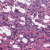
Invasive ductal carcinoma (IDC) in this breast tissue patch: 1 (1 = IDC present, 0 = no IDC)